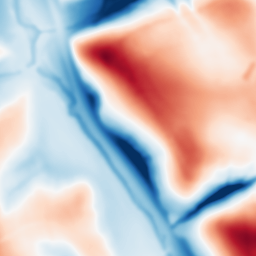
Category: multiscale
Decomposition family: dog_multiscale
Decomposition parameters: sigma_ratio: 2
n_scales: 4
base_sigma: 2
Upsampling method: quintic
Upsampling parameters: scale: 2
Upsampling scale: 2